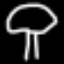
Label: mushroom